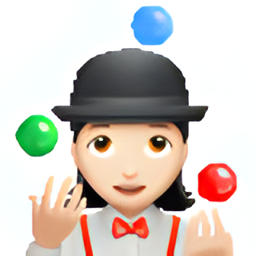
Name: woman juggling type 1 2
Emoji: 🤹🏻‍♀️
Group: People & Body
Sub-group: person-sport